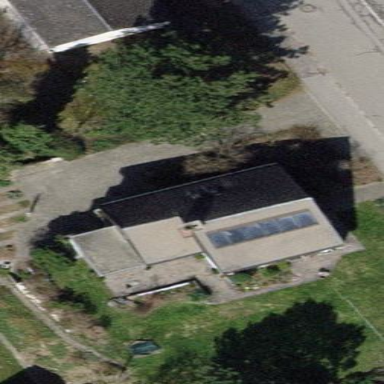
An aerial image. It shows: Detached building with gabled roof.